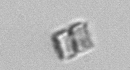
Label: Bacillariophyceae_morphotype1